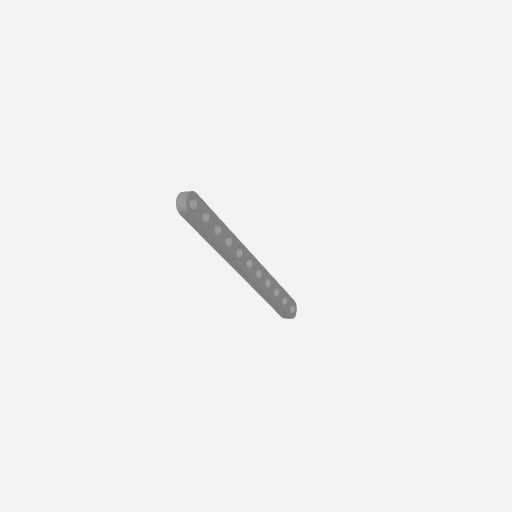
Part: FlatBeam11H